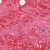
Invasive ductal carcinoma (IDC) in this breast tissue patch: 0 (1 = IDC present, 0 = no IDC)